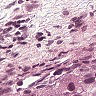
Metastatic tissue present: yes